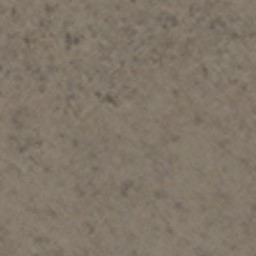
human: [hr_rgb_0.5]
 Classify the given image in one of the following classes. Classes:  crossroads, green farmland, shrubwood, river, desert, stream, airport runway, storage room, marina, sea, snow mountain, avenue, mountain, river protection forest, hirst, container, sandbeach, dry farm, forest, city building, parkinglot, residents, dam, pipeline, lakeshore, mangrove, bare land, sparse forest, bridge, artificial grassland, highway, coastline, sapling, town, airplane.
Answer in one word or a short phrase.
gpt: bare land